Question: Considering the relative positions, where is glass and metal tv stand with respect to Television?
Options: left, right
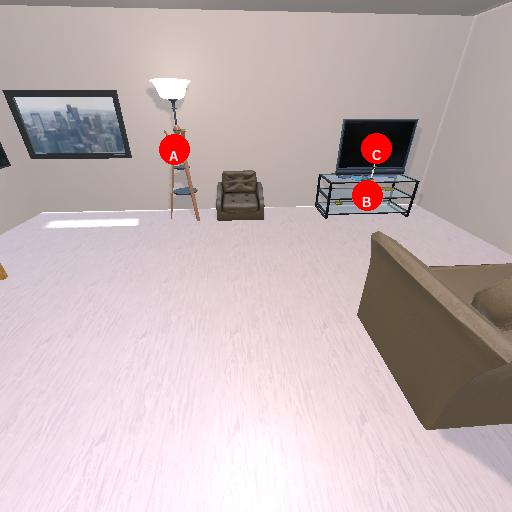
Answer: left